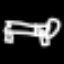
Label: bed